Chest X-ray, PA view. Patient: 34 years old, sex F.
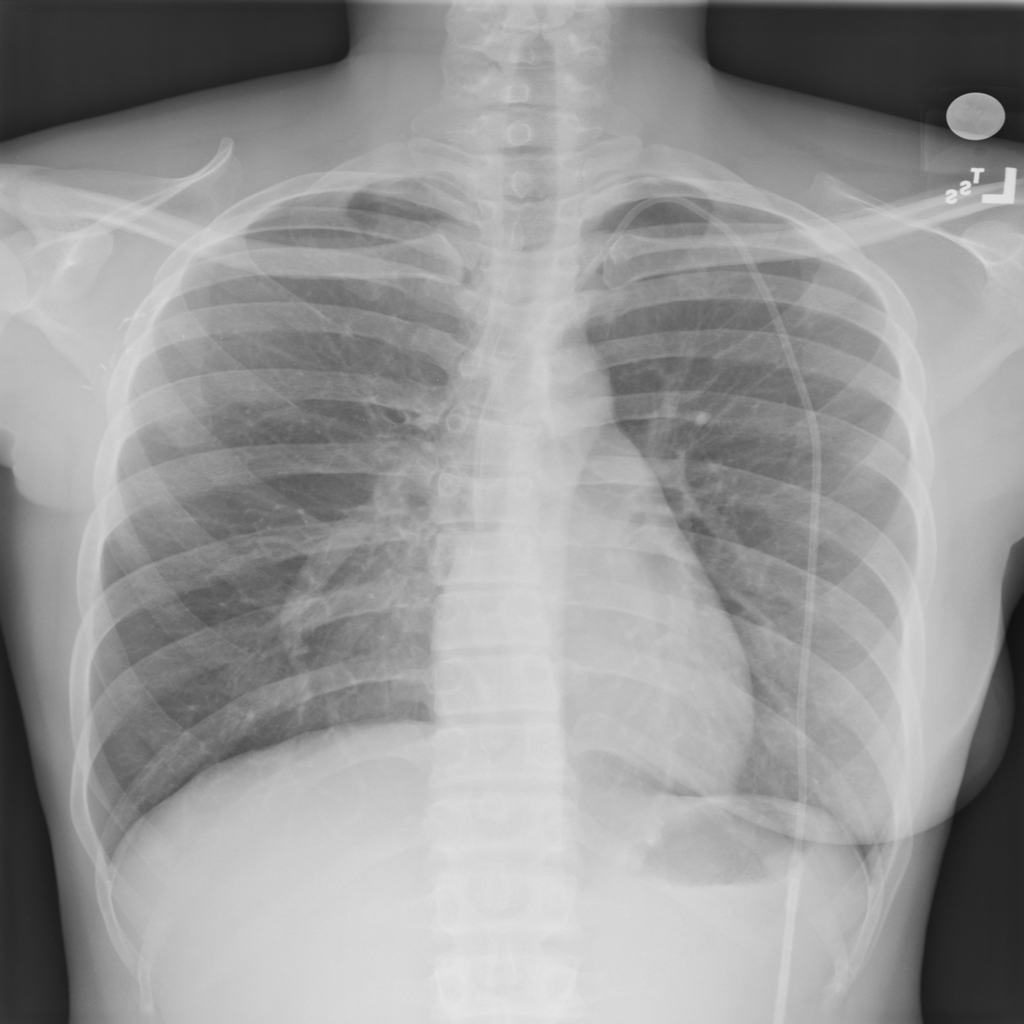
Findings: No Finding